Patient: sex F, age 59
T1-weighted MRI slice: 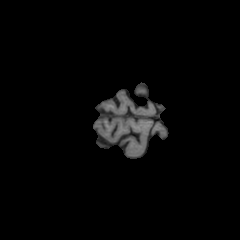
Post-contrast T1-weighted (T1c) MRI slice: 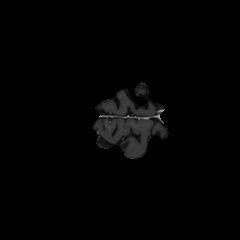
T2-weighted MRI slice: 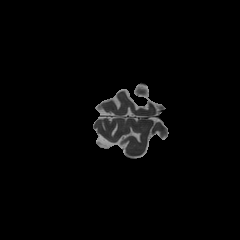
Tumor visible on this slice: no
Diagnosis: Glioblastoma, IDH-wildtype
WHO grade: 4